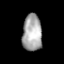
Tissue: lung
Cell type: Epithelial cells
Senescence score: 0.2194
Nuclear area (px): 696
Mean DAPI intensity: 168.861